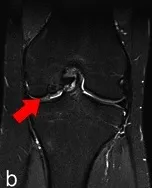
Preoperative and postoperative magnetic resonance imaging of the patient's left knee. Coronal.
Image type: radiology (mri)